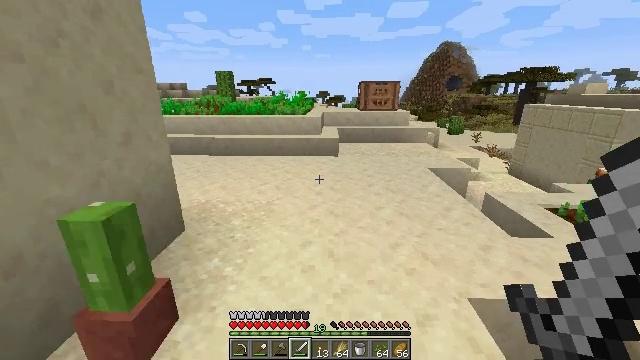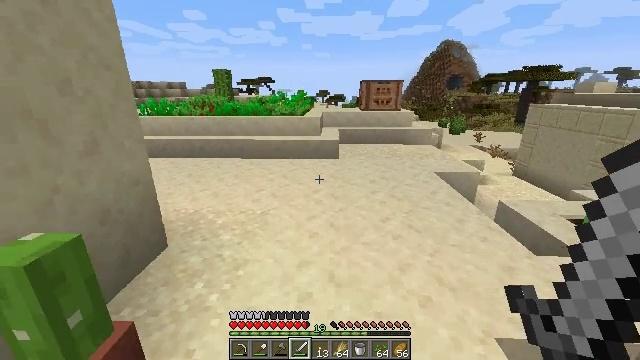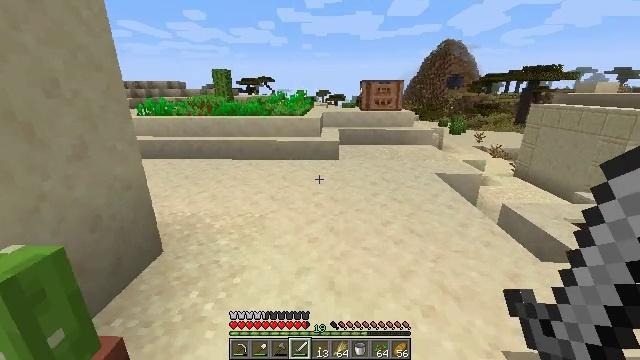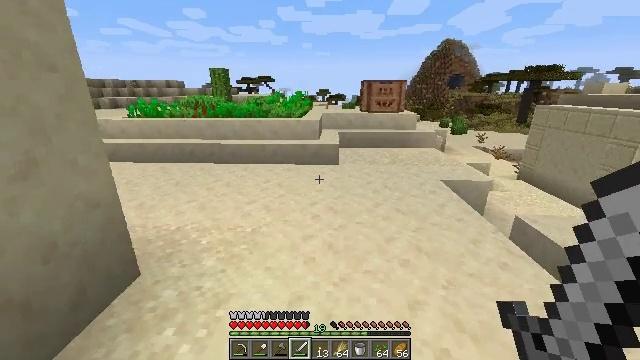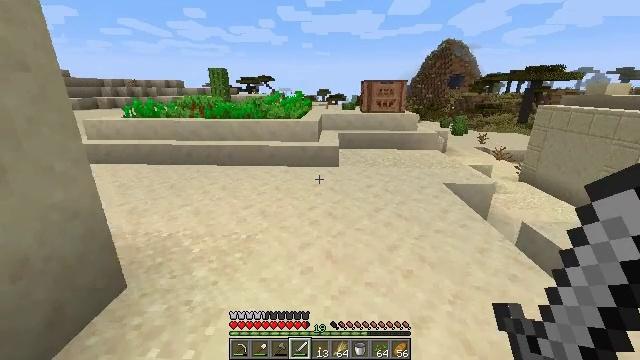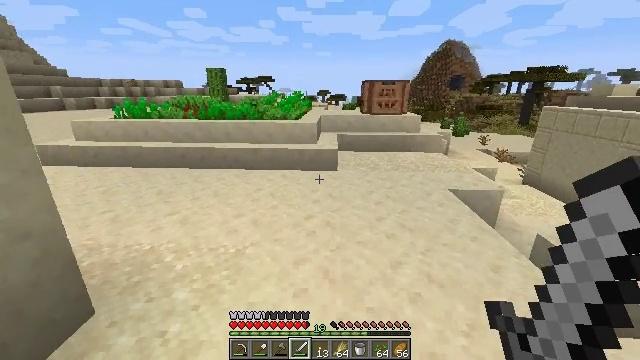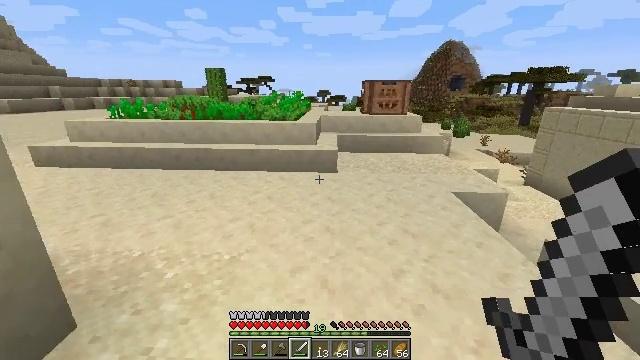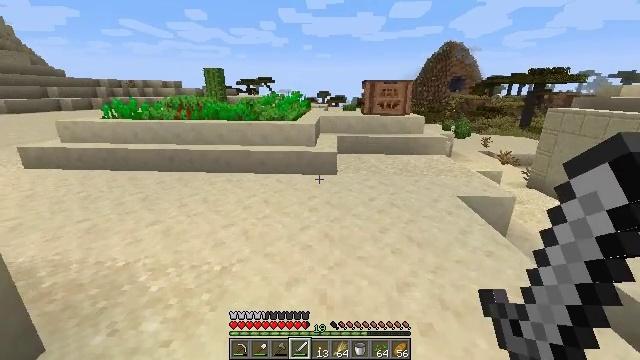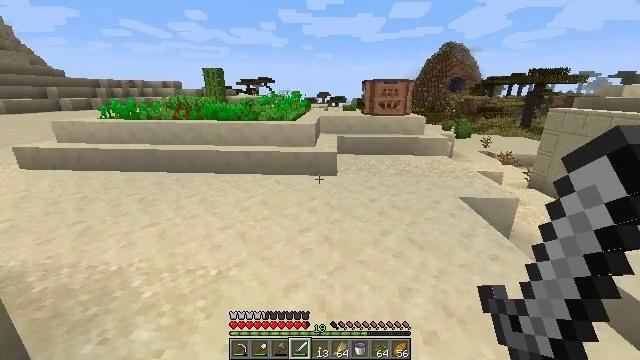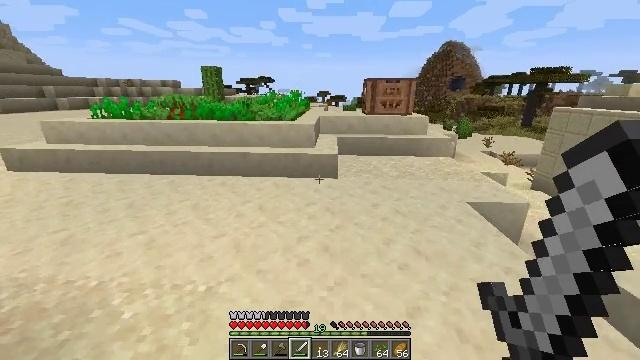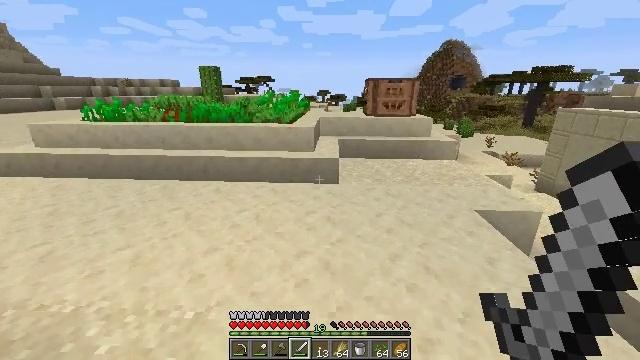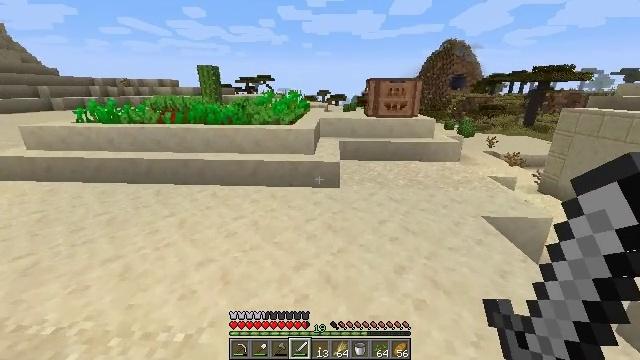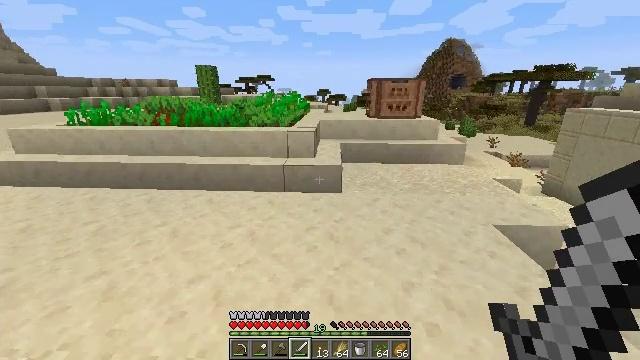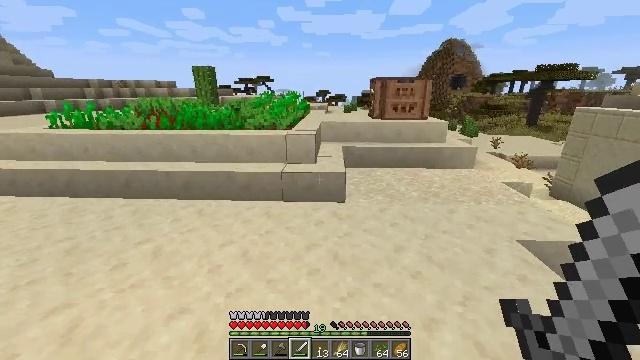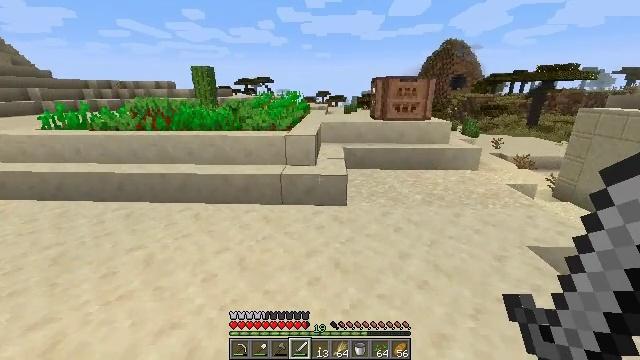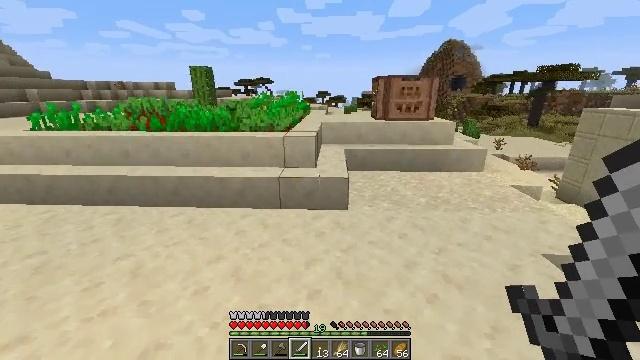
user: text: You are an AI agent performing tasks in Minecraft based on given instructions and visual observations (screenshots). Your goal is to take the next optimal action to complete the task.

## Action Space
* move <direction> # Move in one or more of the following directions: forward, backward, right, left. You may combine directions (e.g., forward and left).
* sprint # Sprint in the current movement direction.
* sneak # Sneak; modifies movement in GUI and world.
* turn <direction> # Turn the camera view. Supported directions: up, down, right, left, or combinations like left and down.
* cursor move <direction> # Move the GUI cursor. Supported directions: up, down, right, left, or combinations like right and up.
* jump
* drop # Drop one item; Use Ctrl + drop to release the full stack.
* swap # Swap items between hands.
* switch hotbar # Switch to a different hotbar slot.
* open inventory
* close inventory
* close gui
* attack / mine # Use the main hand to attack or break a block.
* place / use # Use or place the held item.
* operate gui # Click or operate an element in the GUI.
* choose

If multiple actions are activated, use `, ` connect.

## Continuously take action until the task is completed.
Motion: motion action
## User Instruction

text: drop lime bed
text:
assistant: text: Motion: move forward, attack / mine
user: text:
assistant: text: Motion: move forward, attack / mine
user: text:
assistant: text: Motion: move forward, attack / mine
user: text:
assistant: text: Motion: move forward, attack / mine
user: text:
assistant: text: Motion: move forward, attack / mine
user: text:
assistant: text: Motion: move forward, attack / mine
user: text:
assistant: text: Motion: move forward, attack / mine
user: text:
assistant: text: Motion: move forward, attack / mine
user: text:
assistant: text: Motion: move forward, attack / mine
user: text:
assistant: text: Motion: move forward, attack / mine
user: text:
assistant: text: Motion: move forward, attack / mine
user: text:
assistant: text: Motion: move forward, attack / mine
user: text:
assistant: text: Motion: move forward, attack / mine
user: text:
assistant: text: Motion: move forward, attack / mine
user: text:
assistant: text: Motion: move forward, attack / mine
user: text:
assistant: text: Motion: move forward, attack / mine
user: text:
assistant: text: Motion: move forward, attack / mine
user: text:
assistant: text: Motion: move forward and move right, turn right and up, attack / mine
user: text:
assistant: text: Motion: move forward and move right, turn right, attack / mine
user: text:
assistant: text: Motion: move forward and move right, turn right, attack / mine
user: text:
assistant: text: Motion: move forward and move right, turn right, attack / mine
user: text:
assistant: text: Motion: move forward and move right, attack / mine
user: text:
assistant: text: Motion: move forward, turn right and down, attack / mine
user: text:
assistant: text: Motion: move forward, turn right and down, attack / mine
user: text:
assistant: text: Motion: move forward, turn right and down, attack / mine
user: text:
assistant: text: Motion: move forward, attack / mine
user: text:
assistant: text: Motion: move forward, attack / mine
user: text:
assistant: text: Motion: move forward, attack / mine
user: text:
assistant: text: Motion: move forward, attack / mine
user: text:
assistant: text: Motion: move forward, attack / mine